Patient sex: F
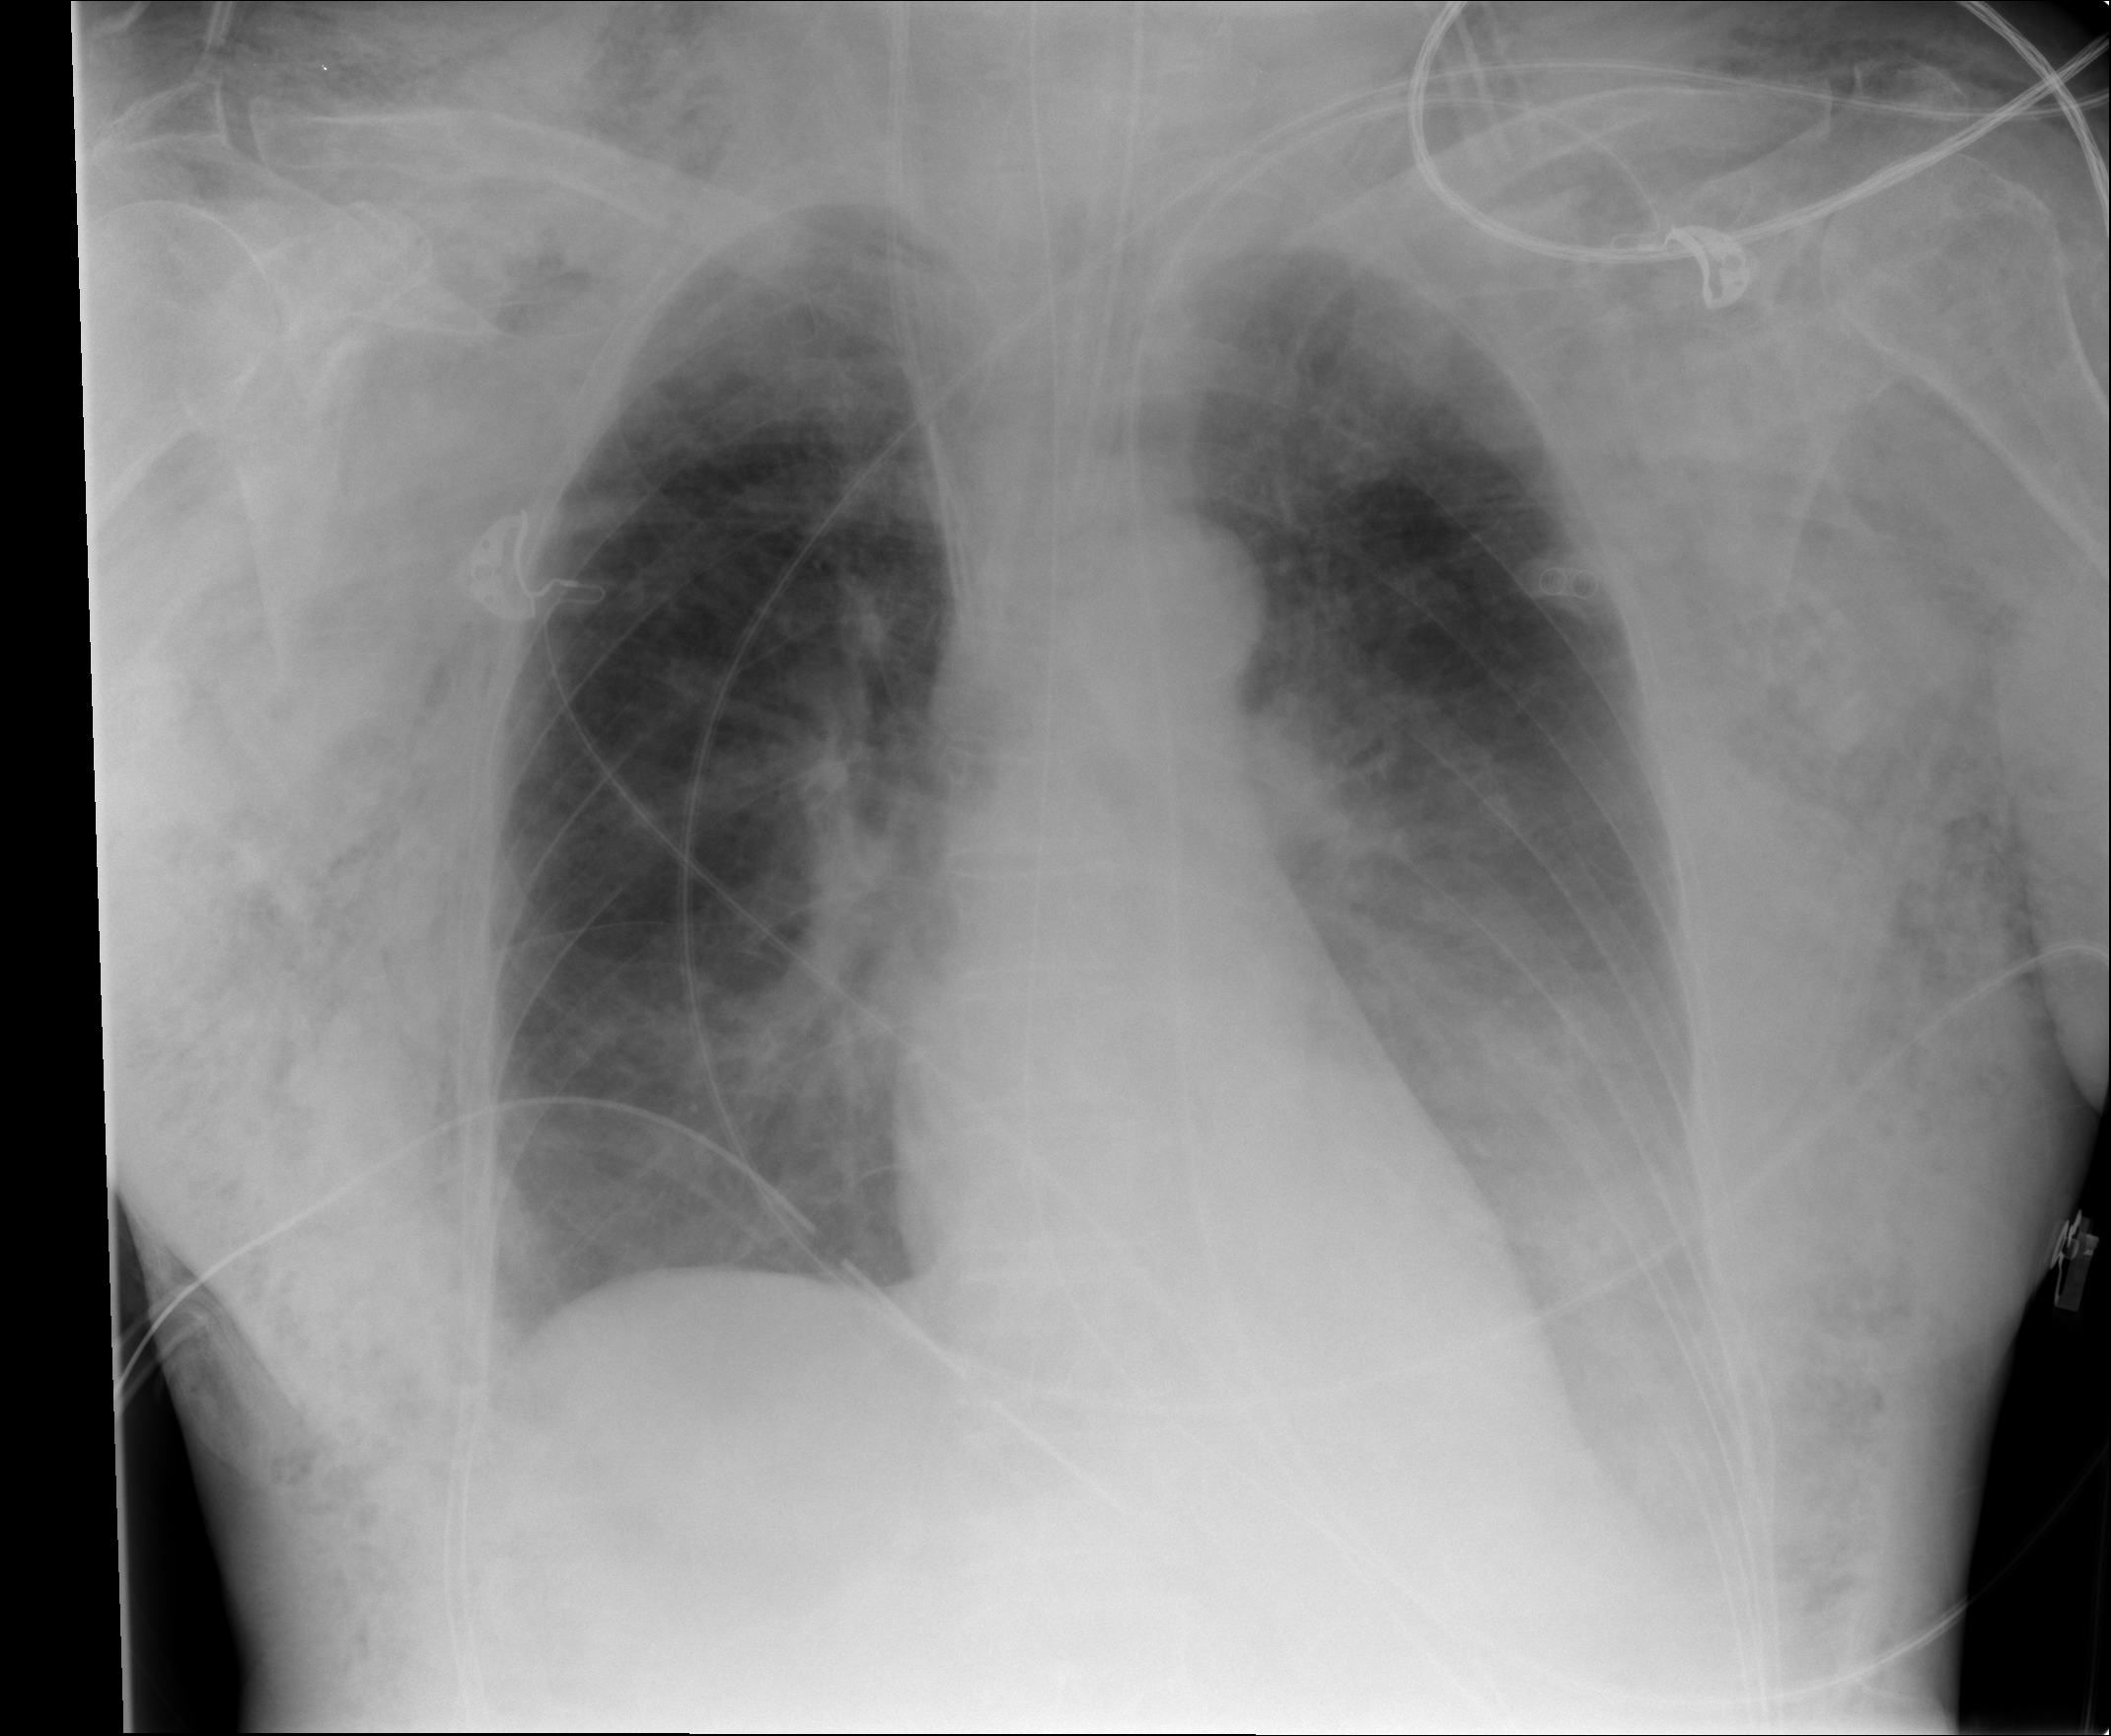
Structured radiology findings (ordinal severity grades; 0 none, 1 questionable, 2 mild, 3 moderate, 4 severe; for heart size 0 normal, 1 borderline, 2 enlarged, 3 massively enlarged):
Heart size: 0
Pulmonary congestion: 0
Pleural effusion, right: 0
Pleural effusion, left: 2
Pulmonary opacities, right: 0
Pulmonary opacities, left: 0
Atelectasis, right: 0
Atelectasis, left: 2